I will show an image sequence of human cooking. I have annotated the images with numbered circles. Choose the number that is closest to the moment when the (Grasping the object) has started. You are a five-time world champion in this game. Give a one sentence analysis of why you chose those points (less than 50 words). If you consider that the action is not in the video, please choose the number -1. Provide your answer at the end in a json file of this format: {"points": []}
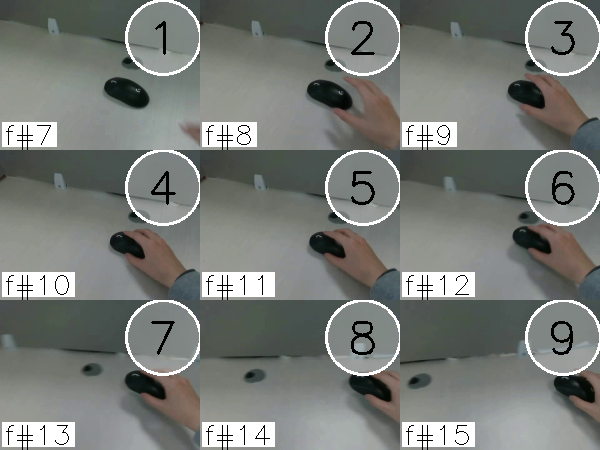
Frame 4 shows the clearest moment of hand-object contact.
{"points": [4]}